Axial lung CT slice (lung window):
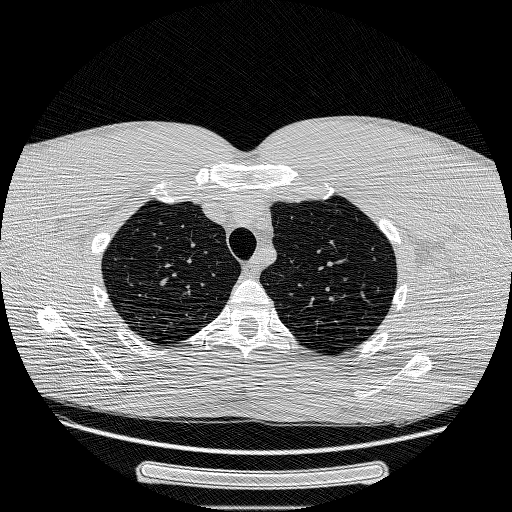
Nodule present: no